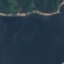
Land use / land cover: SeaLake